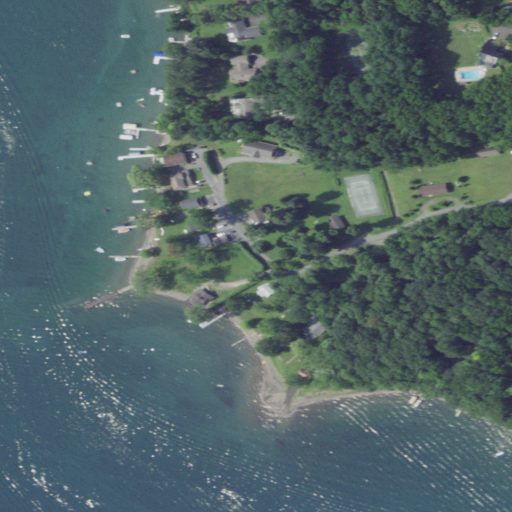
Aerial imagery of cape in New York named Fivemile Point containing open water, deciduous forest, shrub, low intensity development, open development, grassland, and medium intensity development